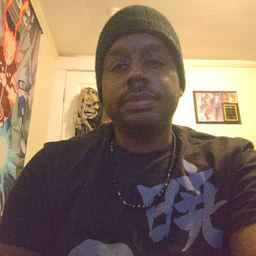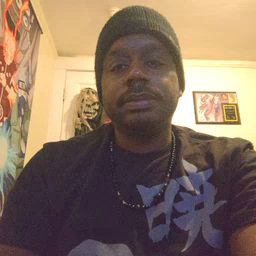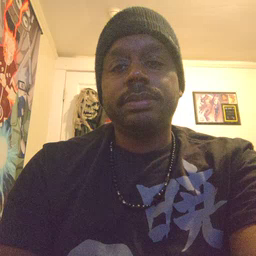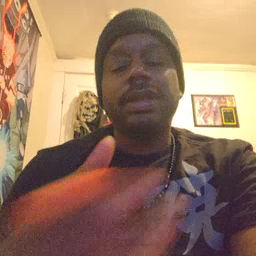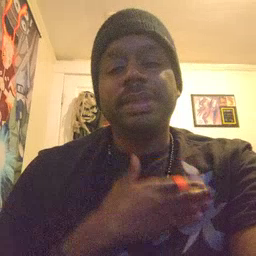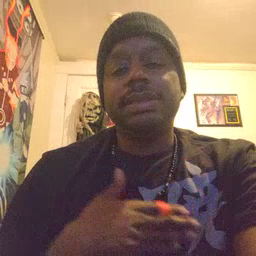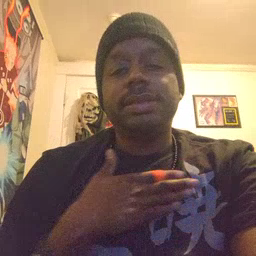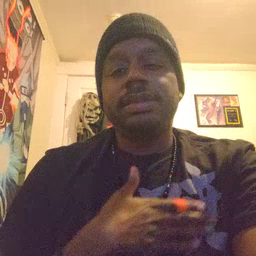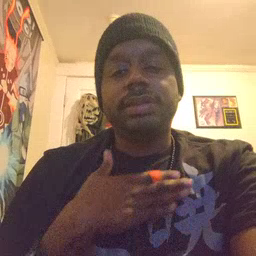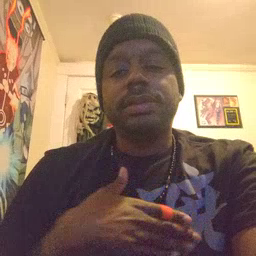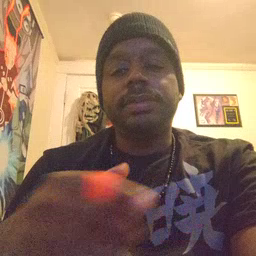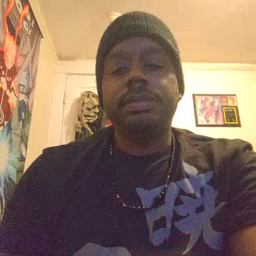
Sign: please